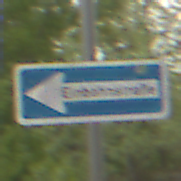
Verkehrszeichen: EinbahnstrasseLinksweisend
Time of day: MorningAfternoon
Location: Outdoor (Nature)
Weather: Overcast
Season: NotSpecified
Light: Natural